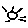
Label: sun